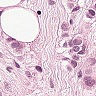
Metastatic tissue present: yes